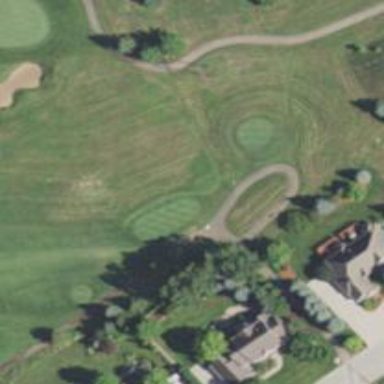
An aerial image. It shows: Service road used as golf cart path.